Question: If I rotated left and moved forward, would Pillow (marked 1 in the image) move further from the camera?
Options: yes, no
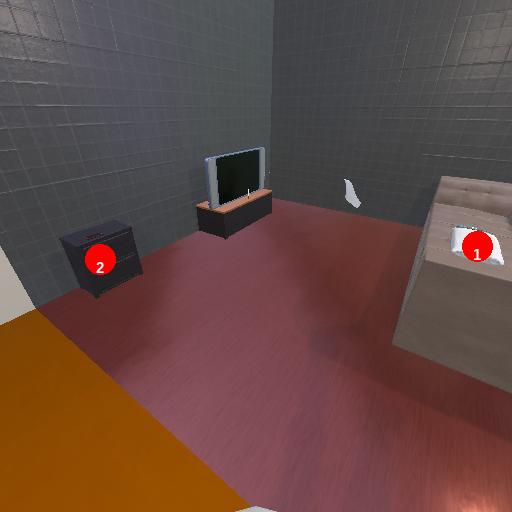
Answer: yes